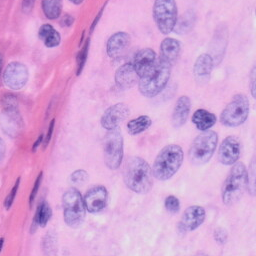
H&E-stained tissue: Skin